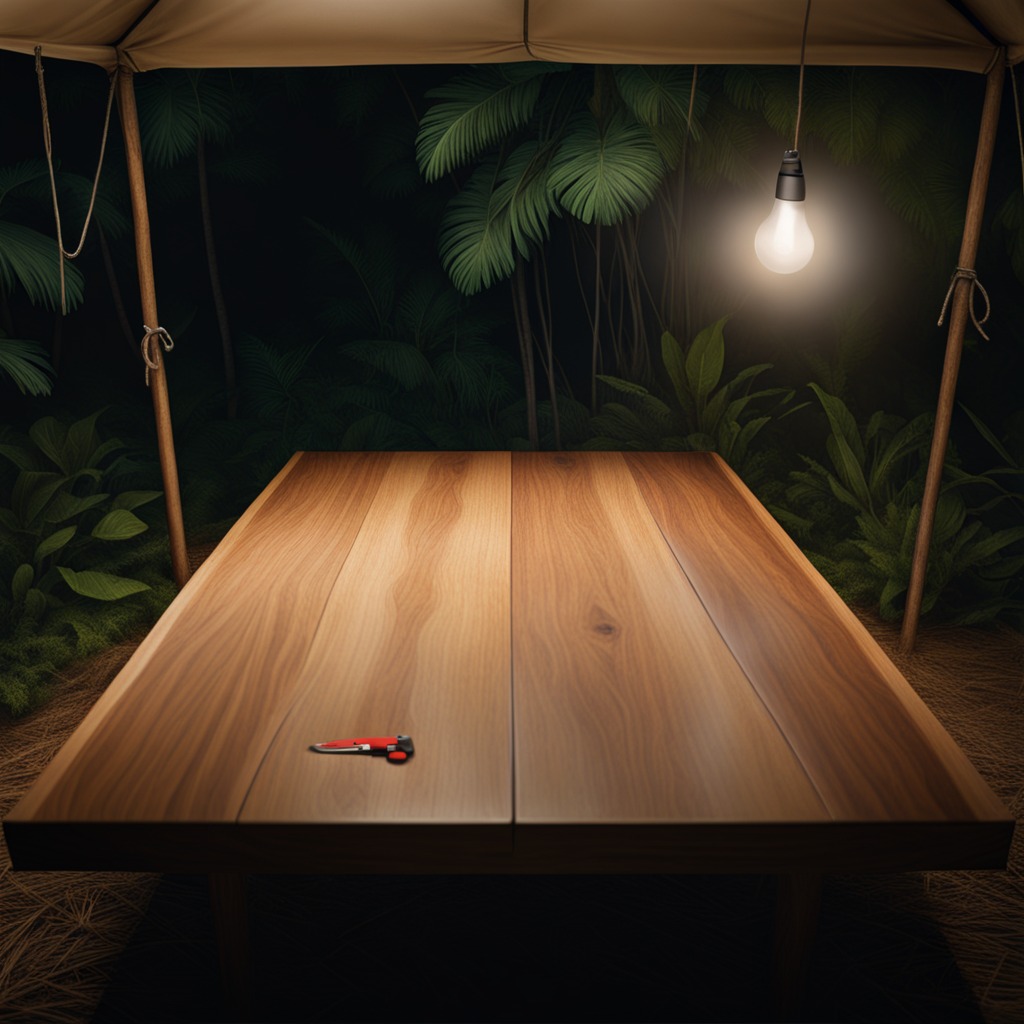
A utility knife is lying on the wooden table.